Interaction volume radius: 10 \u00c5
Interaction volume height: 40 \u00c5
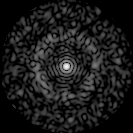
Disorder parameter: 0.8244